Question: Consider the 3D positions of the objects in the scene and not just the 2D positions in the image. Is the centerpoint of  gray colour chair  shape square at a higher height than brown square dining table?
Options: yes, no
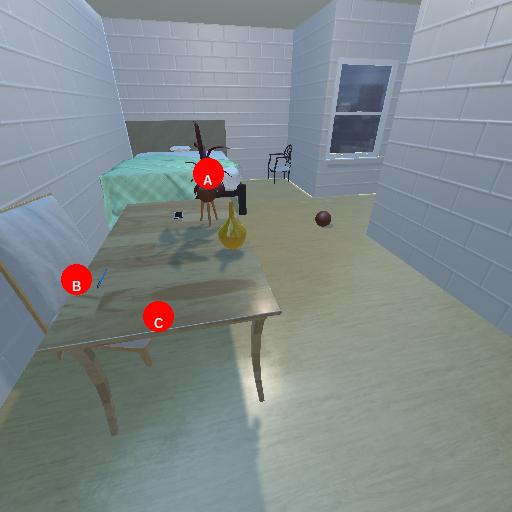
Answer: yes